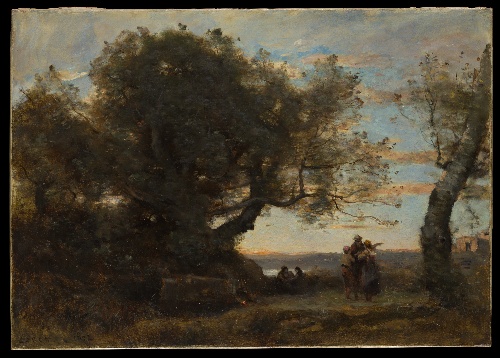
Title: The Gypsies
Artist: Camille Corot
Artist bio: French, Paris 1796–1875 Paris
Date: 1872
Object type: Painting
Classification: Paintings
Medium: Oil on canvas
Dimensions: 21 3/4 x 31 1/2 in. (55.2 x 80 cm)
Department: European Paintings
Credit line: Mr. and Mrs. Isaac D. Fletcher Collection, Bequest of Isaac D. Fletcher, 1917
Accession year: 1917
Repository: Metropolitan Museum of Art, New York, NY
Tags: Forests|Landscapes